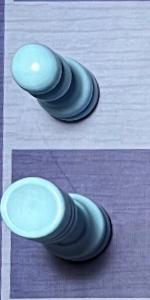
Label: Rook_White